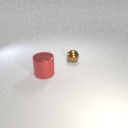
large red metal cylinder to the left of small brown metal sphere